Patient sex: M
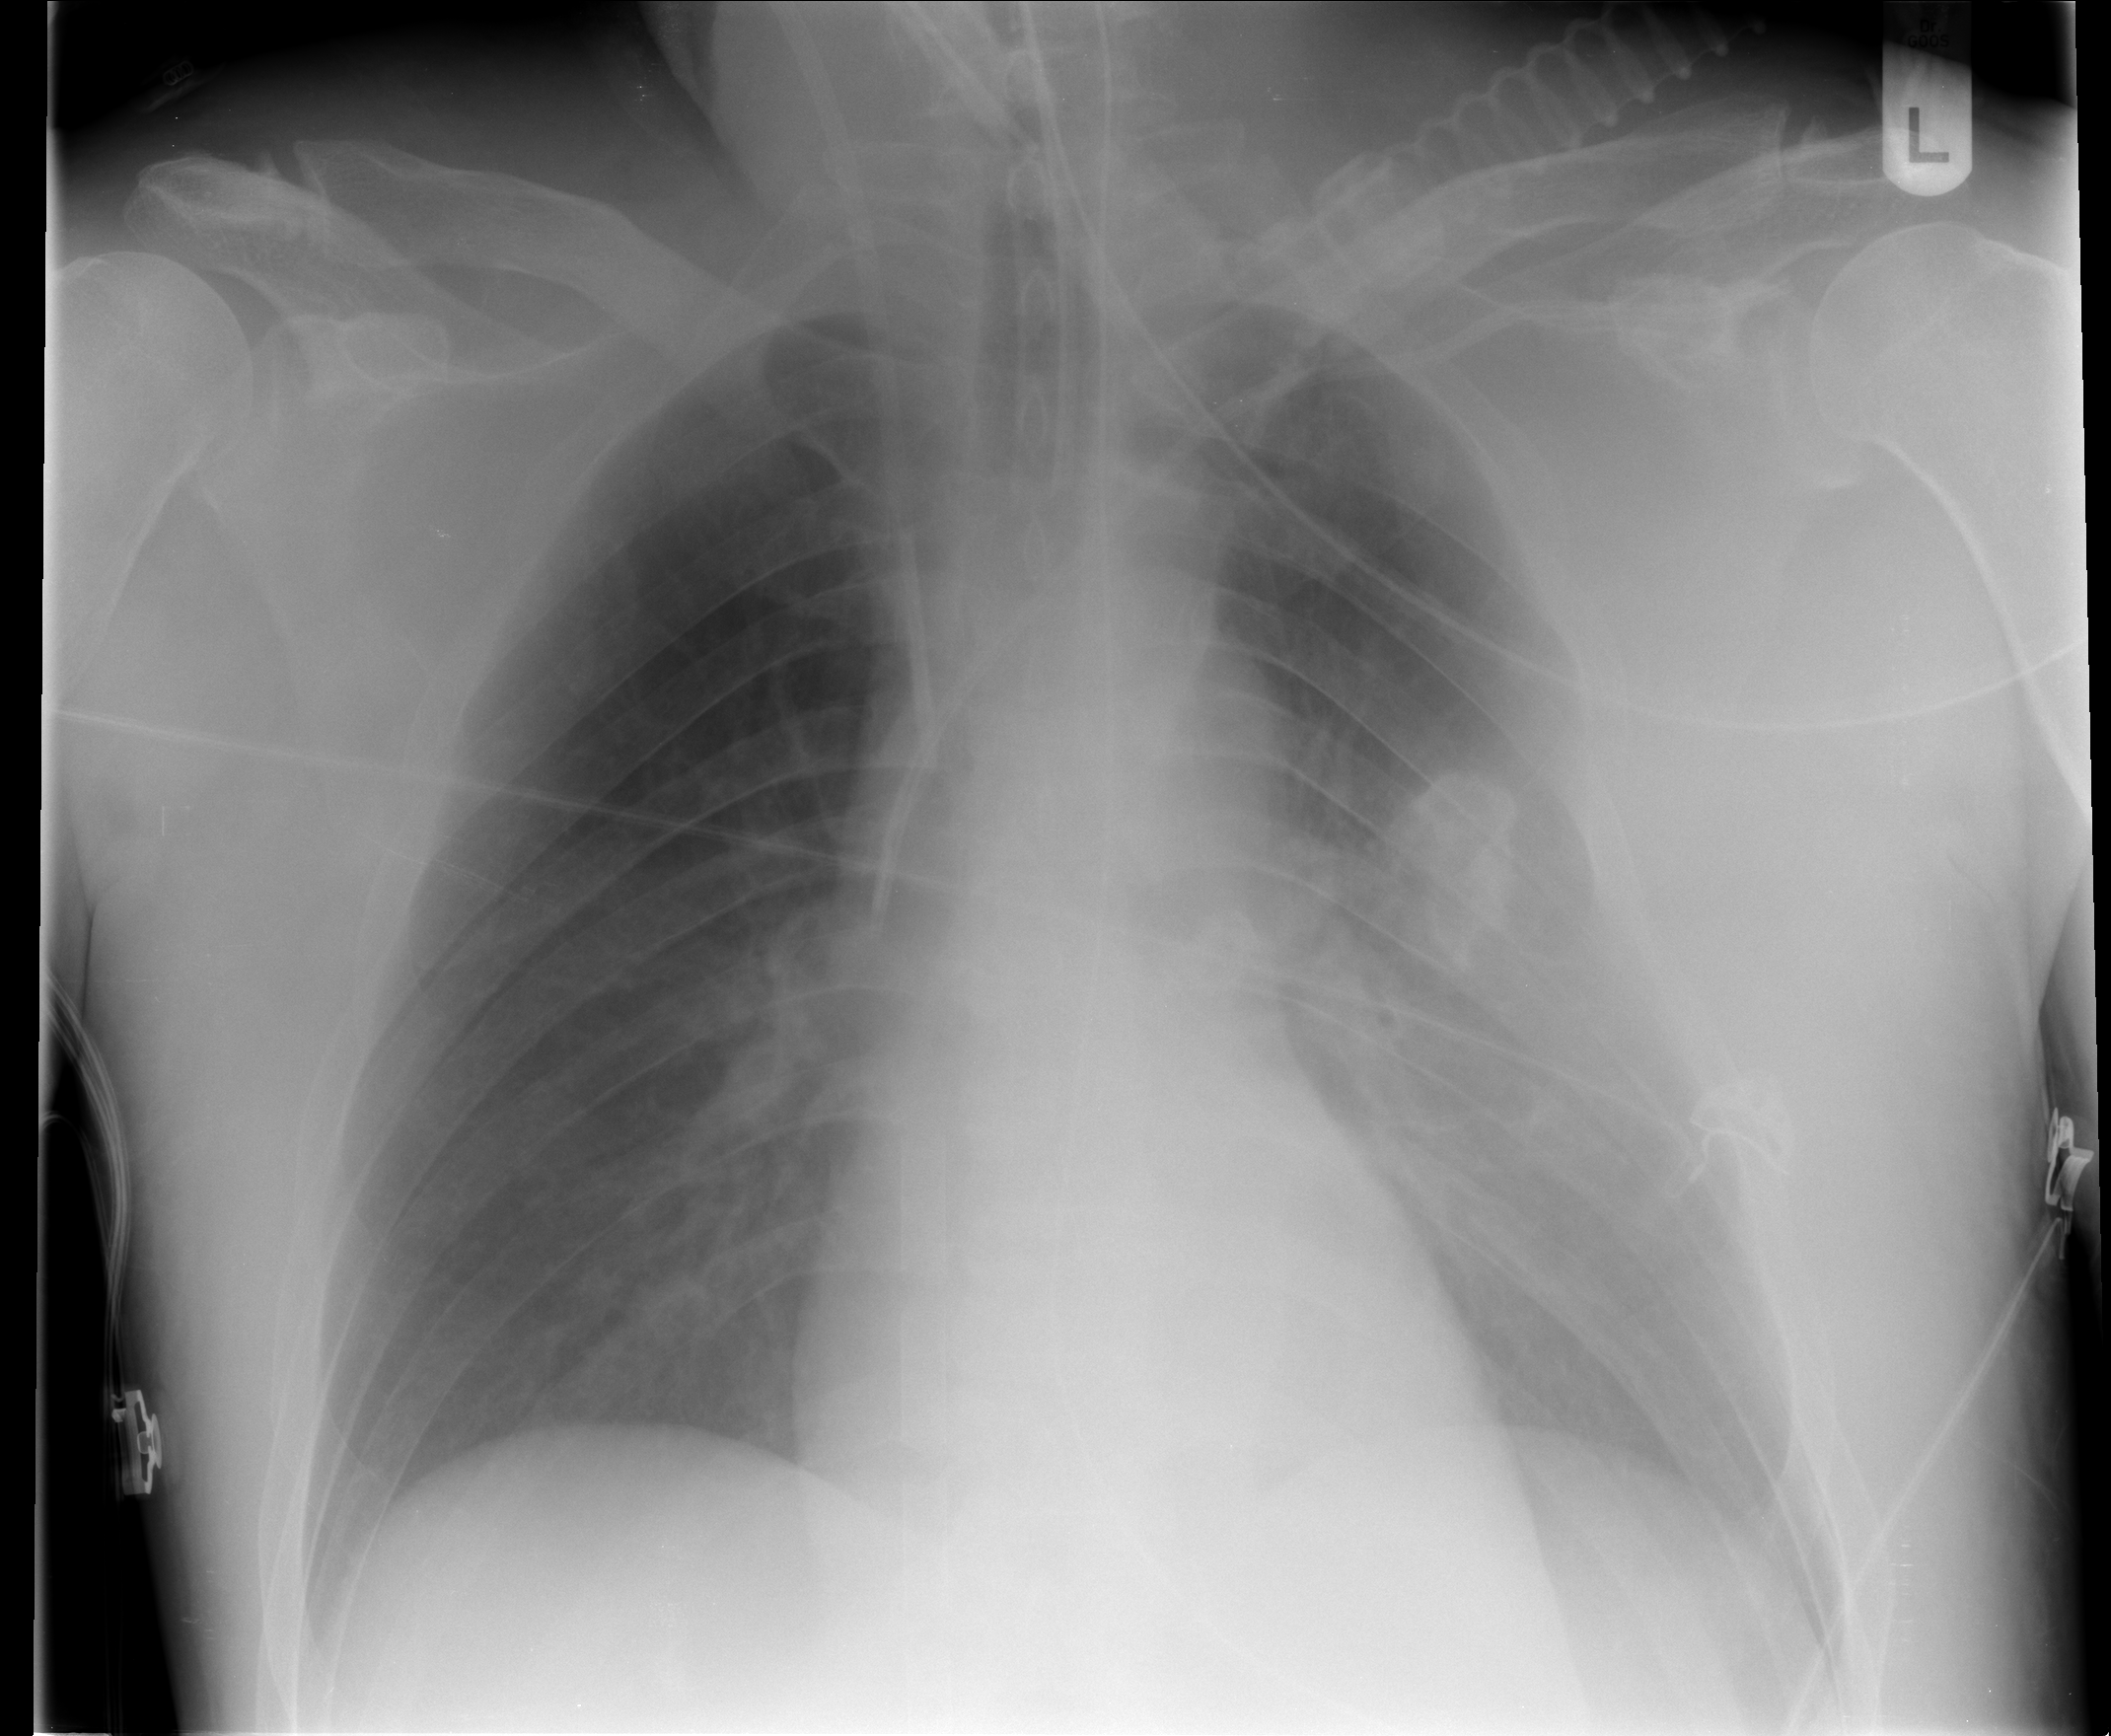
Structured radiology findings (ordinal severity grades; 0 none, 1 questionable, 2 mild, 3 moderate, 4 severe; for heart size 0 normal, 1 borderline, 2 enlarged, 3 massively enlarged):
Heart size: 0
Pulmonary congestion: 0
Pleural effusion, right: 0
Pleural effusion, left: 2
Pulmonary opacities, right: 0
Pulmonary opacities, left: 0
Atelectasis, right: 0
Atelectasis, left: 2